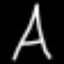
Label: The Eiffel Tower